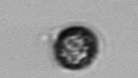
Label: Dinophyceae